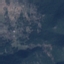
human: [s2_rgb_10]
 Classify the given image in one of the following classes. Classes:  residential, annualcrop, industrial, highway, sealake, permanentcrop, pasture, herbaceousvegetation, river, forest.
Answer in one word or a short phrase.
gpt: HerbaceousVegetation